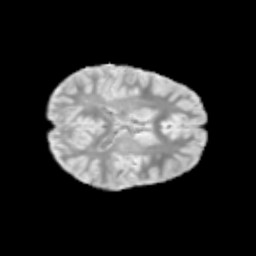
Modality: T2w
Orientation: axial
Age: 11
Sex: female
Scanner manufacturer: siemens
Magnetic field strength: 3 T
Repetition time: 3.8 s
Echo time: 0.07 s